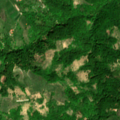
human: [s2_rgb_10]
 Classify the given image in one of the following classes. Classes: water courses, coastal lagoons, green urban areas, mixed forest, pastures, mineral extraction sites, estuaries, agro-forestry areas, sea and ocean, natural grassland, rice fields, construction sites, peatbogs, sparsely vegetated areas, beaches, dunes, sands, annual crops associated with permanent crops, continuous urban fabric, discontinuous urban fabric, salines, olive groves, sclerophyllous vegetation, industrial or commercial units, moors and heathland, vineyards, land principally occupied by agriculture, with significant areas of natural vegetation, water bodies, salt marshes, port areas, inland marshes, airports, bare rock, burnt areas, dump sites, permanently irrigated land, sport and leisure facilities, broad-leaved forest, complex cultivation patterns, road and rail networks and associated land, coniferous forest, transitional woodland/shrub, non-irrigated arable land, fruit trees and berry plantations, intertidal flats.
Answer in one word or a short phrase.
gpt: complex cultivation patterns, land principally occupied by agriculture, with significant areas of natural vegetation, broad-leaved forest, transitional woodland/shrub